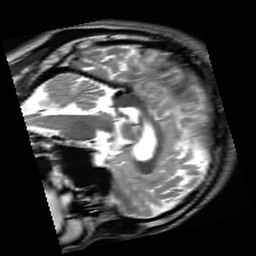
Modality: inplaneT2
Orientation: sagittal
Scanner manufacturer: siemens
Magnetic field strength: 3 T
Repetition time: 7.02 s
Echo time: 0.069 s